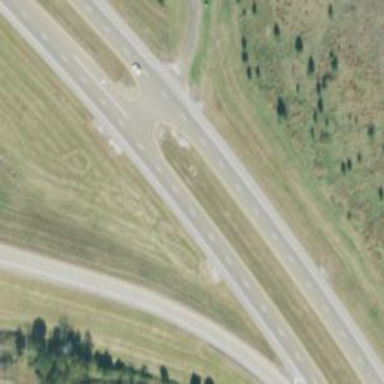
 designated as trunk highway. It is dual carriageway."